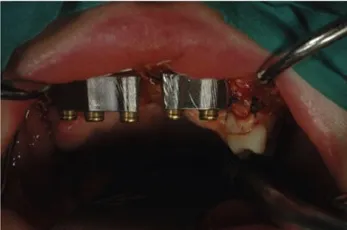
Double-structure denture fixed on two subperiosteal implants. (A) Primary structure with LOCATOR precision attachments.
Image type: medical_photograph (other_medical_photograph)